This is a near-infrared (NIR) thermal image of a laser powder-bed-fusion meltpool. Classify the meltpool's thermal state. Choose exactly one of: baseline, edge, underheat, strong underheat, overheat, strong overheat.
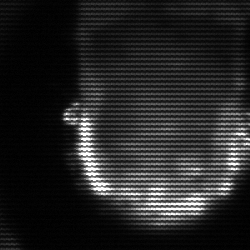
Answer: baseline